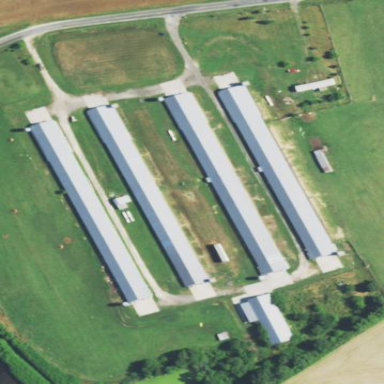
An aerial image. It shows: Farmyard area.